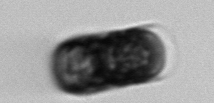
Label: Paralia_sulcata